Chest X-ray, AP view. Patient: 60 years old, sex M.
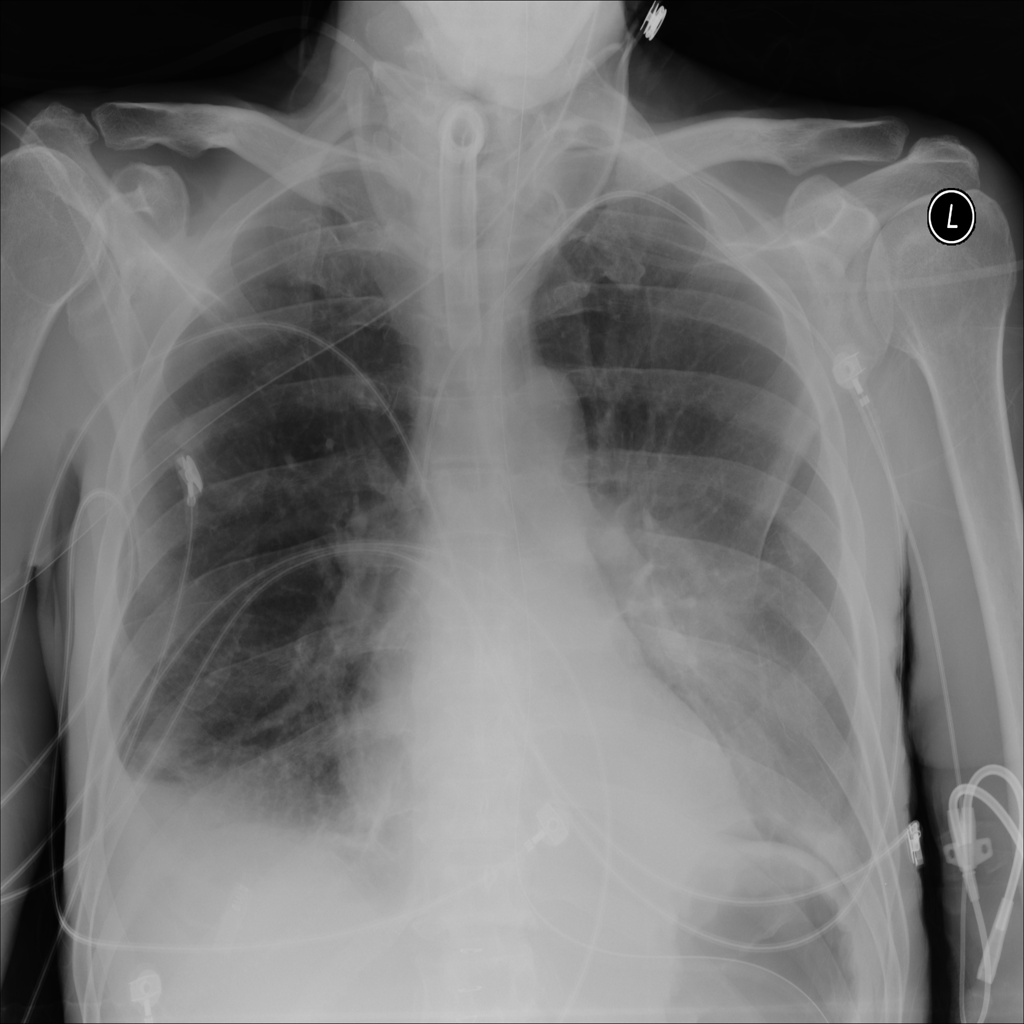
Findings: Atelectasis, Effusion